Interaction volume radius: 10 \u00c5
Interaction volume height: 20 \u00c5
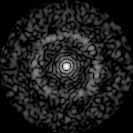
Disorder parameter: 0.8288